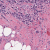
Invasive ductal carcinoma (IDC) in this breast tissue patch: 1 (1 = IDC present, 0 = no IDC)